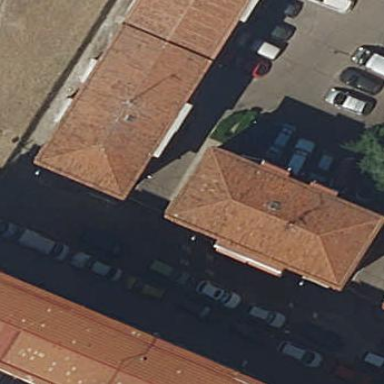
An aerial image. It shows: View of apartment building.